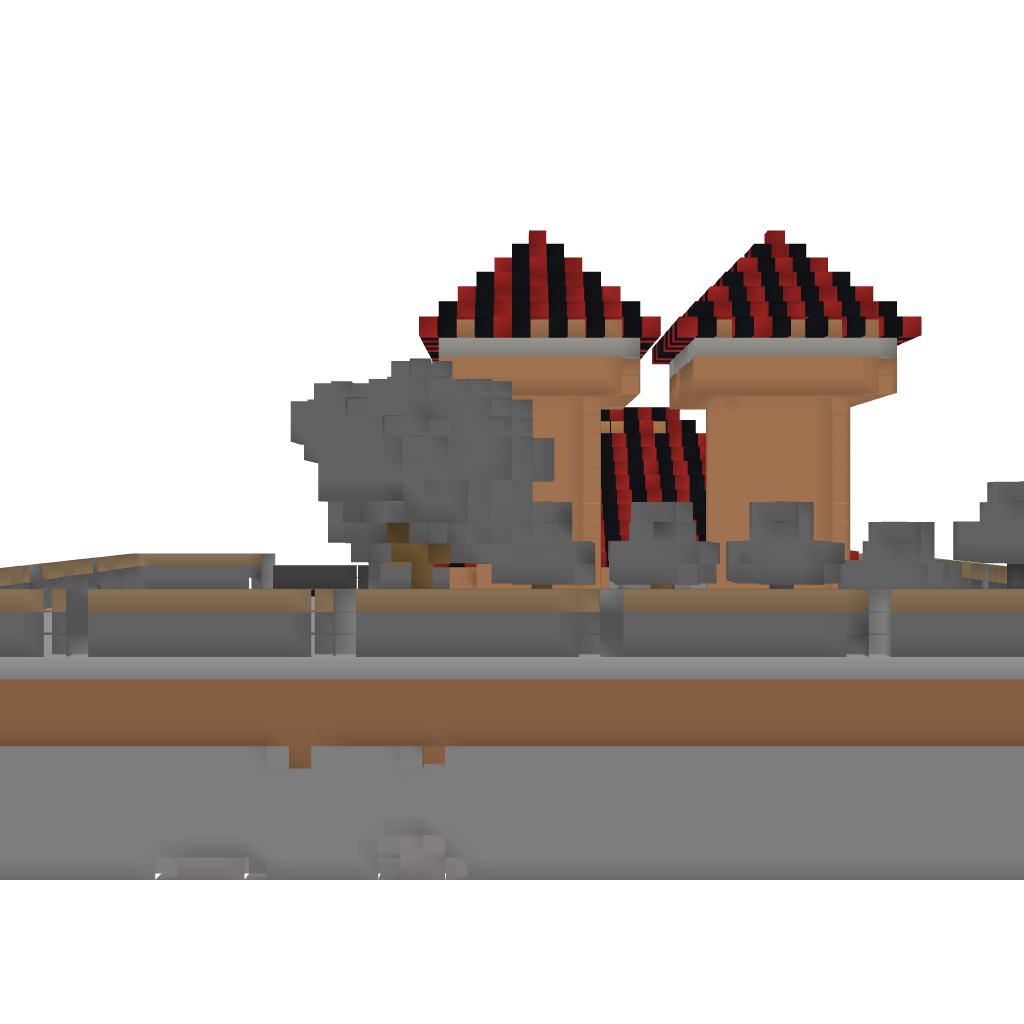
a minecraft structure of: Twin Tower House